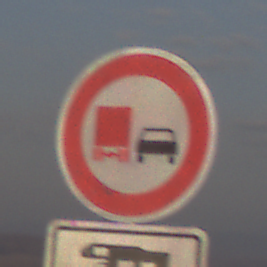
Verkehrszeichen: UeberholverbotKraftfahrzeuge
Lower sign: MehrspurigeFahrzeugeFrei10
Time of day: SunriseSunset
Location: Outdoor (Nature)
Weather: PartlyCloudy
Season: NotSpecified
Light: Natural